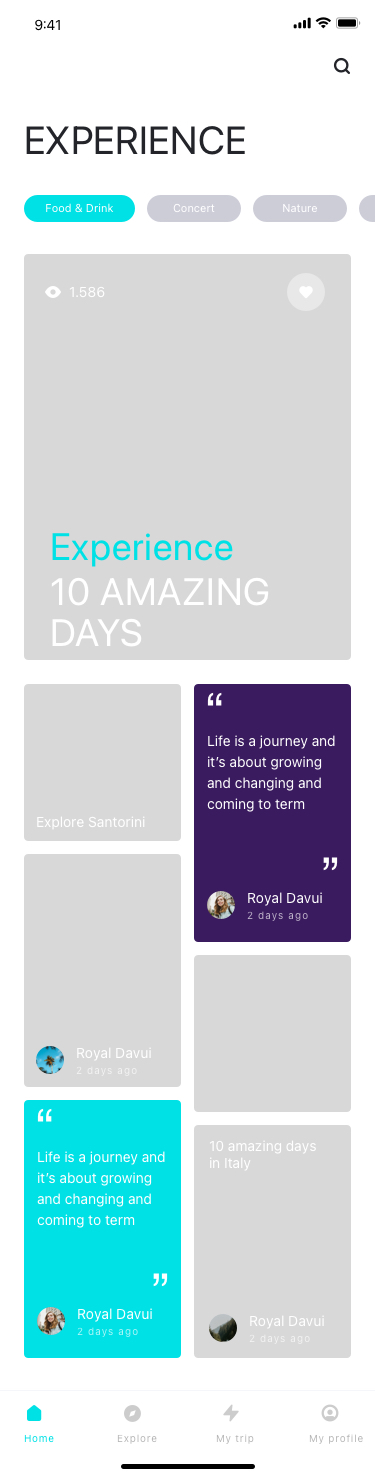
Text in this UI design:
10 amazing days
in ITALY
Experience
1.586
Explore Santorini
Back to
countryside
2 days ago
Royal Davui
“
“
Life is a journey and it’s about growing and changing and coming to term
2 days ago
Royal Davui
“
“
Life is a journey and it’s about growing and changing and coming to term
2 days ago
Royal Davui
2 days ago
Royal Davui
10 amazing days
in Italy
9:41
EXPERIENCE
Food & Drink
Concert
Nature
My profile
My trip
Explore
Home